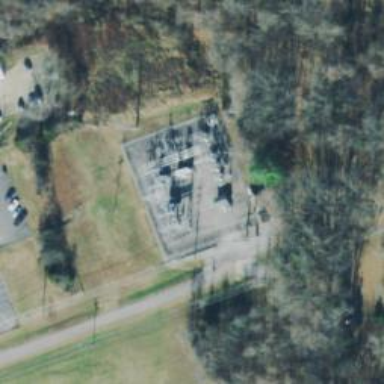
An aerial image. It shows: Lattice structure tower used for power transmission.